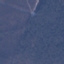
Land use / land cover class: Forest